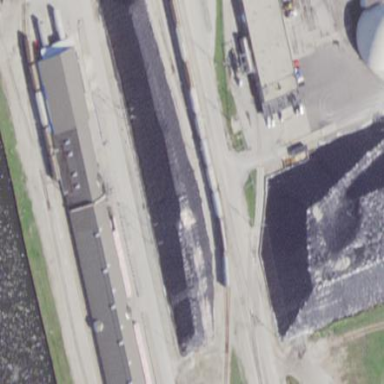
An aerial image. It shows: Heap of something man-made.